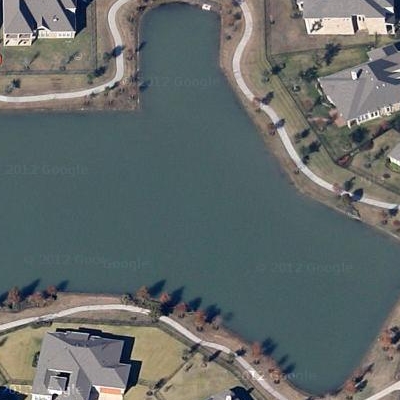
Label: dRiverLake